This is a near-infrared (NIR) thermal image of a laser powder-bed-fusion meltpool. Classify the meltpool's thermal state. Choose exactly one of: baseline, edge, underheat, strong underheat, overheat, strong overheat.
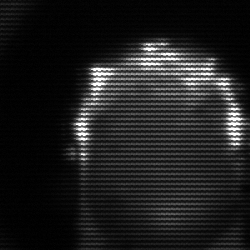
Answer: baseline